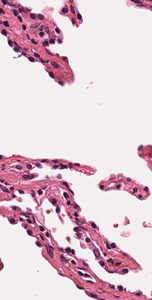
Tumor epithelial tissue: no
Tumor-associated stroma tissue: no
Normal tissue: yes